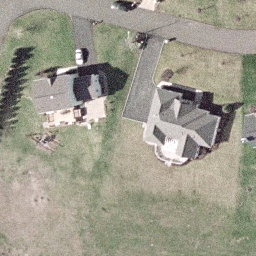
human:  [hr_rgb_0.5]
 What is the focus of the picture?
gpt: sparse residential